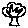
Label: tree